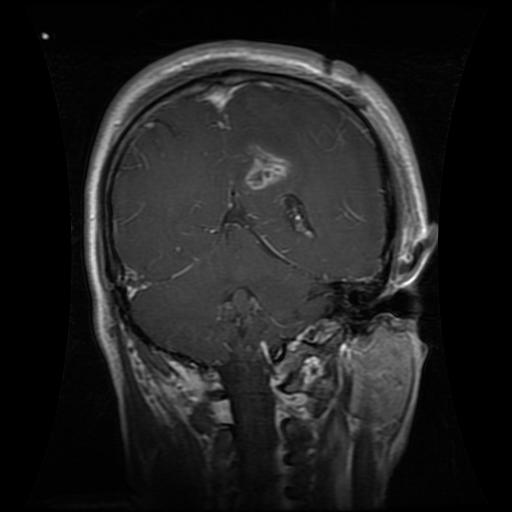
Label: glioma